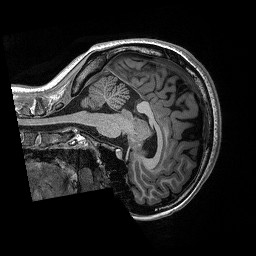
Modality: T1w
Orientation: sagittal
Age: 19
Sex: female